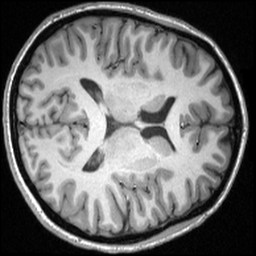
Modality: T1w
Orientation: axial